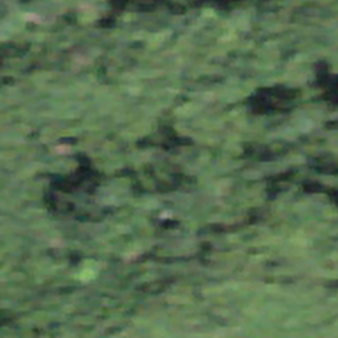
Label: other